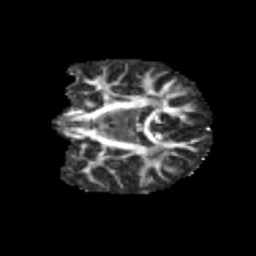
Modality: FA
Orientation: coronal
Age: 9
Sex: male
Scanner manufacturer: siemens
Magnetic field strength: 3 T
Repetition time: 3.8 s
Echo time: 0.07 s